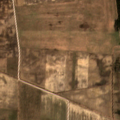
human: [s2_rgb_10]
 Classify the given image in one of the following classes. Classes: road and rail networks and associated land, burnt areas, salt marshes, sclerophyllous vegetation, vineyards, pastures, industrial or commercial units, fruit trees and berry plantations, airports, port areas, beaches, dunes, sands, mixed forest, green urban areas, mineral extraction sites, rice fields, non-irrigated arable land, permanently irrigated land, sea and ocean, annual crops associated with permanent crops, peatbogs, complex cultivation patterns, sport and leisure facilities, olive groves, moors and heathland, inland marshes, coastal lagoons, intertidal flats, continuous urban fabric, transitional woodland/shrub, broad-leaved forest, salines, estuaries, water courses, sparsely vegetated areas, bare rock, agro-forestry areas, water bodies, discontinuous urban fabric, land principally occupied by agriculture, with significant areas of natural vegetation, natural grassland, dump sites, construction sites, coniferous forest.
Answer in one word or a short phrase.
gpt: non-irrigated arable land, pastures, coniferous forest